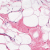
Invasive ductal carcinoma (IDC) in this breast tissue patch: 0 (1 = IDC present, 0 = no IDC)